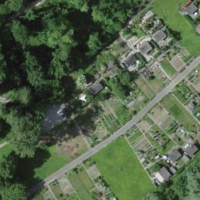
EUNIS habitat code: 53
Species observed at this site:
Vicia sepium